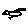
Label: bird